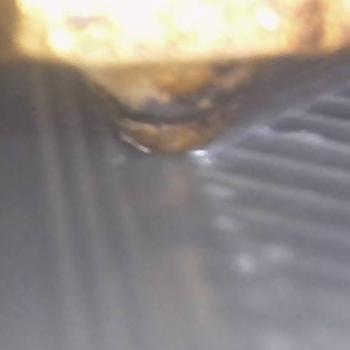
Flow rate: 133%